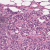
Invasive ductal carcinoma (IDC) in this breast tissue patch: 1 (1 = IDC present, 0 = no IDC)